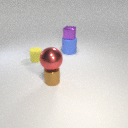
small purple metal cube above large blue rubber cylinder